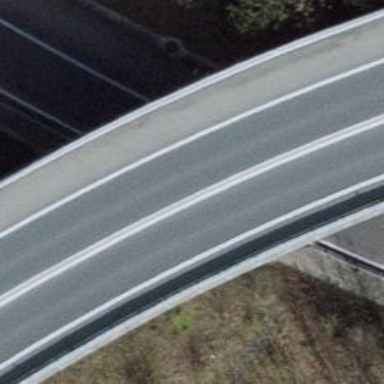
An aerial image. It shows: Motorway link.